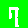
Digit: 7